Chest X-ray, PA view. Patient: 67 years old, sex M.
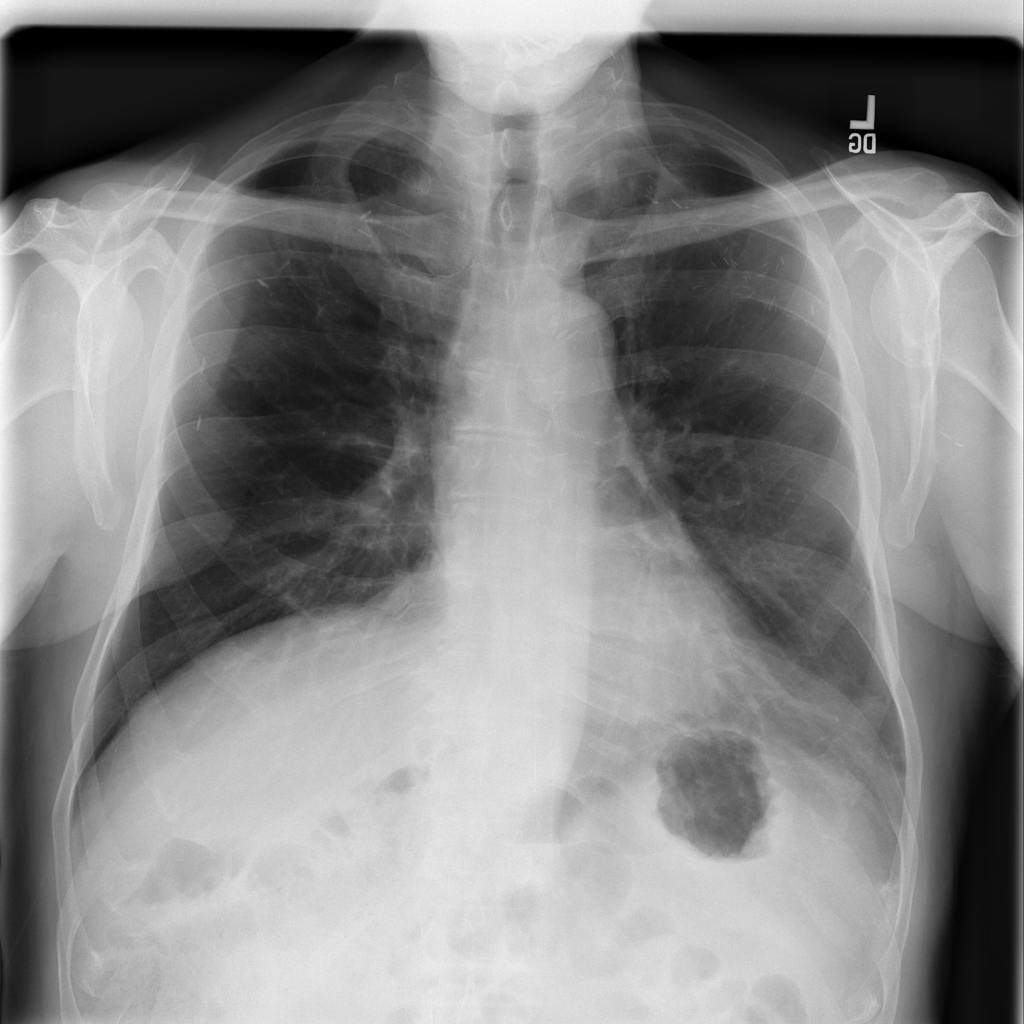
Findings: No Finding